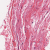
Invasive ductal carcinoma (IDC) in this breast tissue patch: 0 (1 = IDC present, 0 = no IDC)